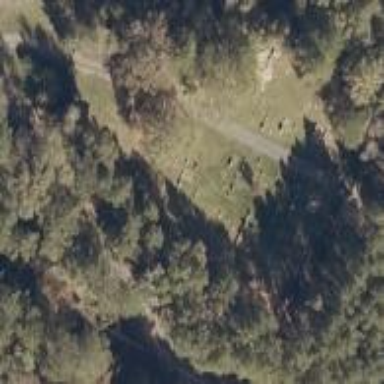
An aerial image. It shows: Graveyard.